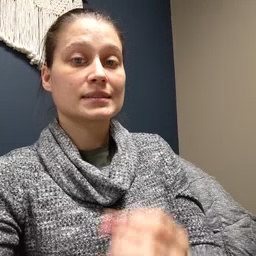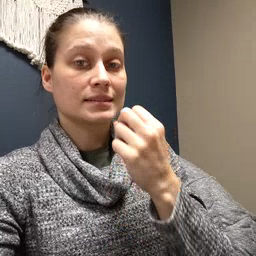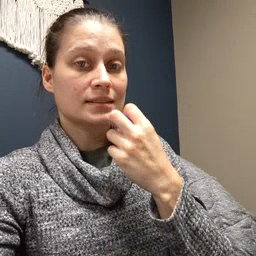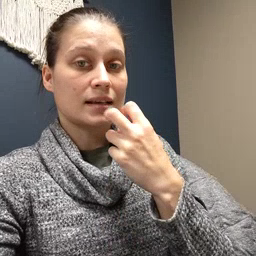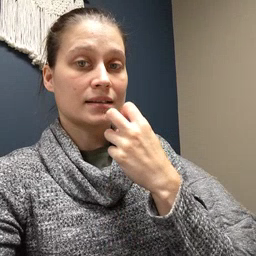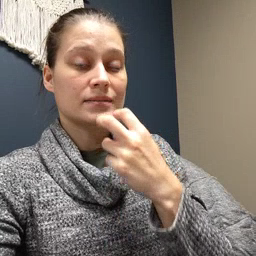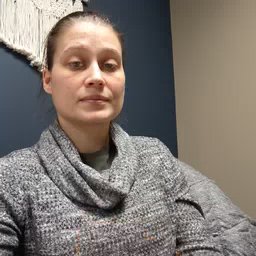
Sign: snack